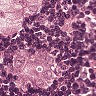
Metastatic tissue present: yes